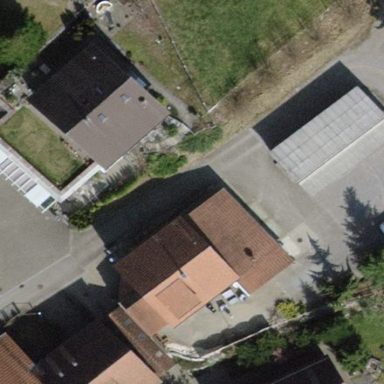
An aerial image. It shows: Detached building.